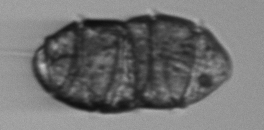
Label: Margalefidinium